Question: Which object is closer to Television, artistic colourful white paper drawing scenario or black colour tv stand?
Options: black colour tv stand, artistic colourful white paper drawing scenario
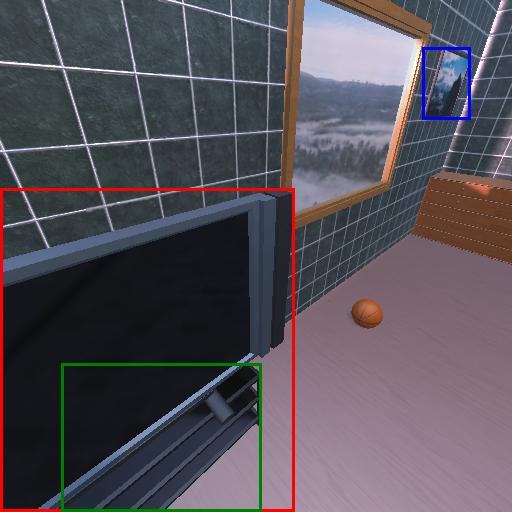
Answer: black colour tv stand